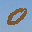
Label: 0